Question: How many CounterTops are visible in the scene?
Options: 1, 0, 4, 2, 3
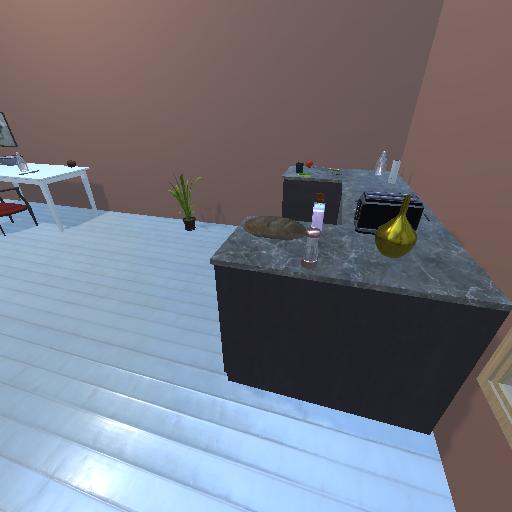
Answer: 1